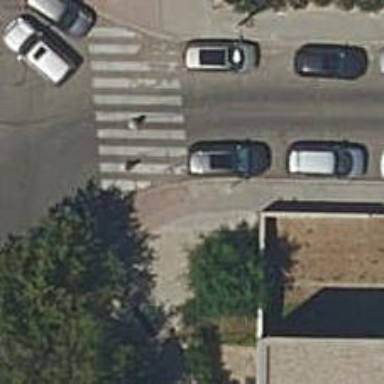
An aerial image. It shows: Sidewalk made of paving stones.